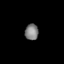
Tissue: skin
Cell type: T cells
Senescence score: 0.1658
Nuclear area (px): 211
Mean DAPI intensity: 127.185